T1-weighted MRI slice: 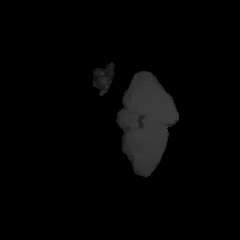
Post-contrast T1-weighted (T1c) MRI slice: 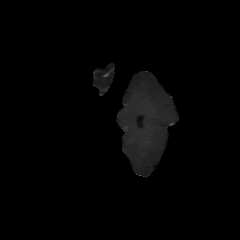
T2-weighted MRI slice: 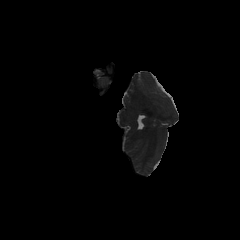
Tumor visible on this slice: no